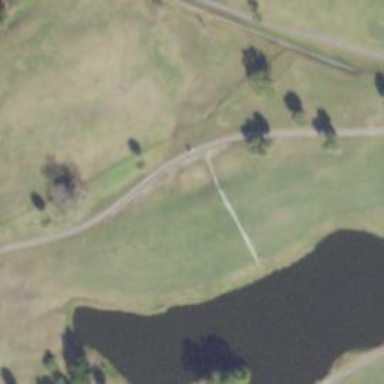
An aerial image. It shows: View of golf hole.